Question: What is the value of this measurement?
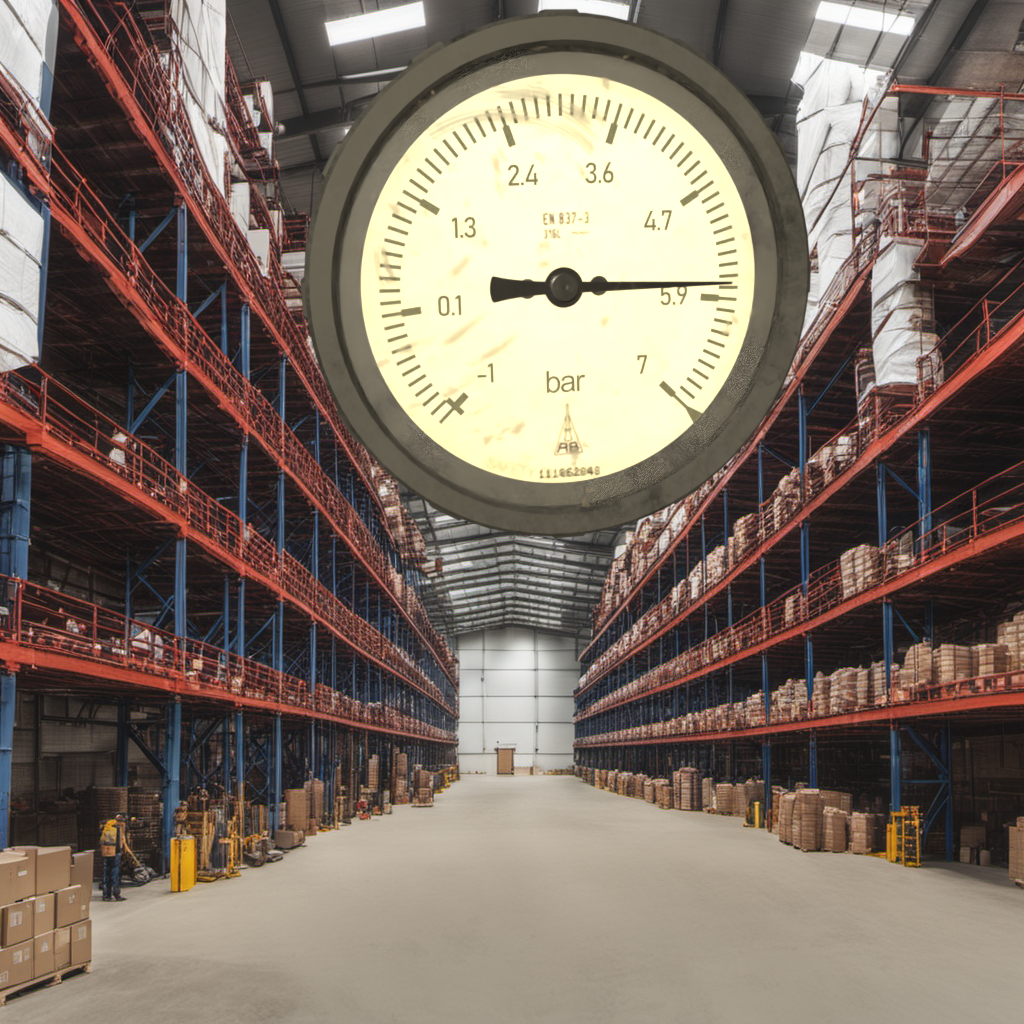
Answer: The result is 5.68
Question: What is the value range of the measurement in the image?
Answer: The range is from -1 to 7
Question: What is the minimum and maximum value of the measurement shown in the image?
Answer: The minimum value is -1 and the maximum value is 7